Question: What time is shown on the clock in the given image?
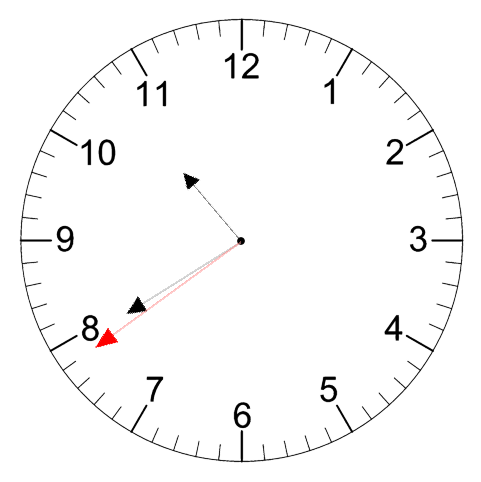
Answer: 10:39:39